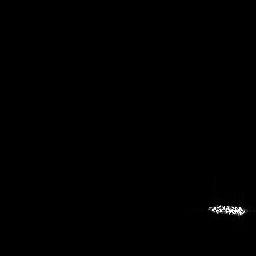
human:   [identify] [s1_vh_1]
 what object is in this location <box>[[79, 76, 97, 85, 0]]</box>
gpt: <ref>1 medium ship at the bottom right</ref>